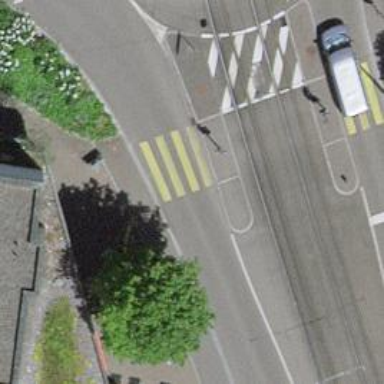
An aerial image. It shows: Crossing for the railway.